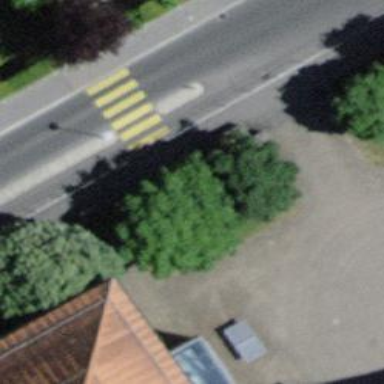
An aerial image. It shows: Entrance with barrier.